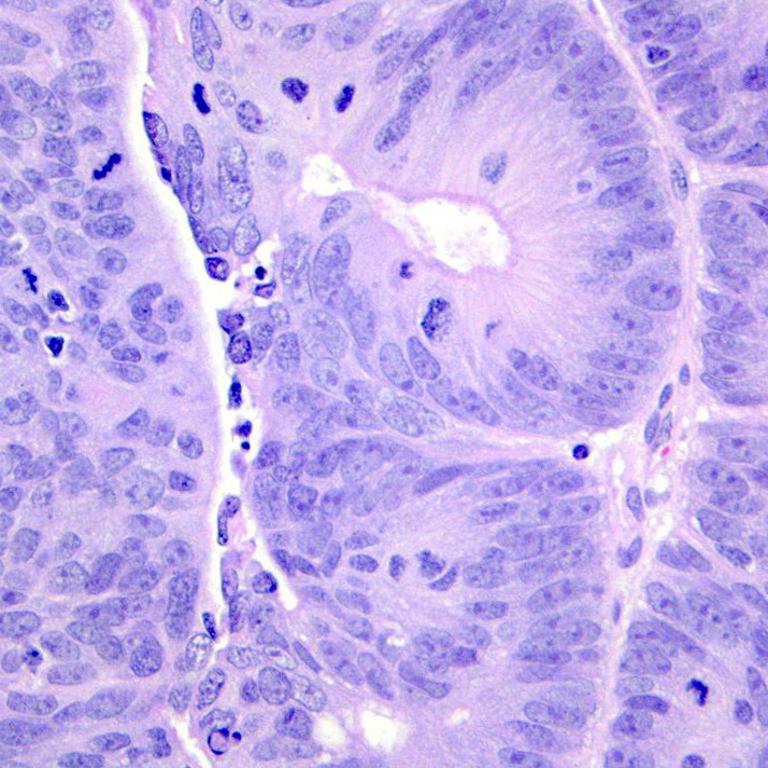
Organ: colon
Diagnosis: adenocarcinomas